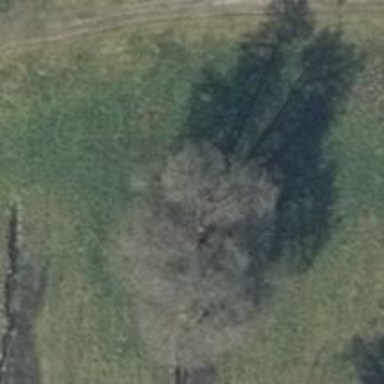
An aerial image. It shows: Deciduous tree with broadleaved leaves.